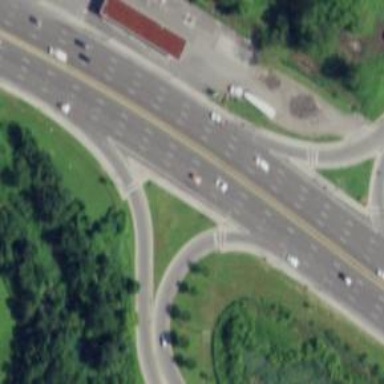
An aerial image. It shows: Trunk highway.